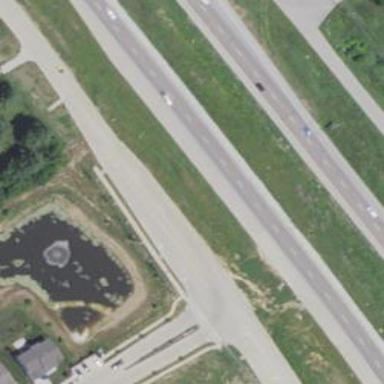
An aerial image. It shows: Asphalt motorway.